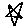
Label: star